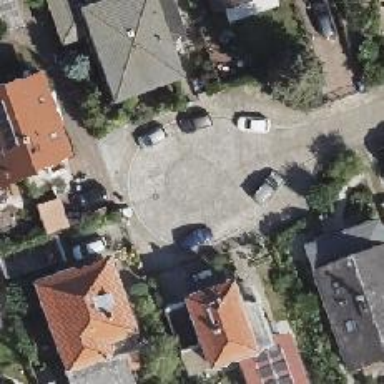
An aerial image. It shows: Residential road.